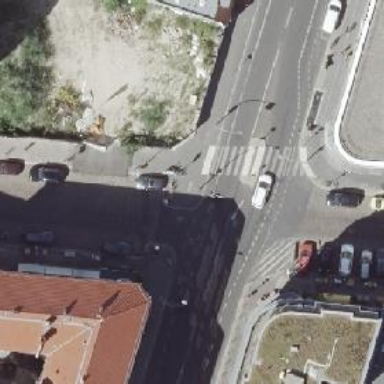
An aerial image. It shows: Marked pedestrian crossing with zebra designation and central island.